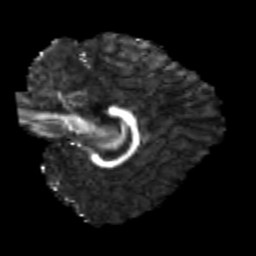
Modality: FA
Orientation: sagittal
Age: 19
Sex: female
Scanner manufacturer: siemens
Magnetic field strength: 3 T
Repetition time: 3.5 s
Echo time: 0.113 s